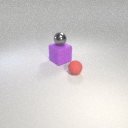
large purple rubber cube to the left of small red rubber sphere